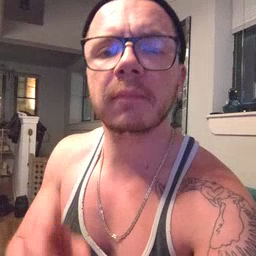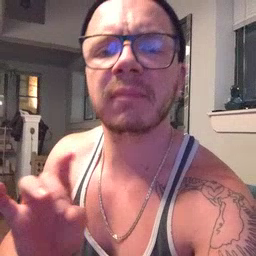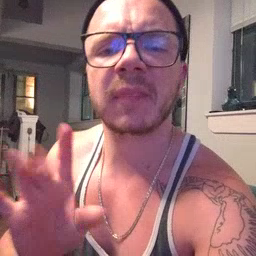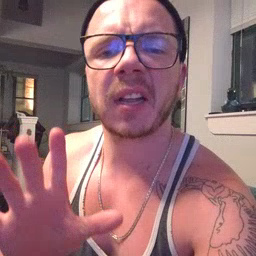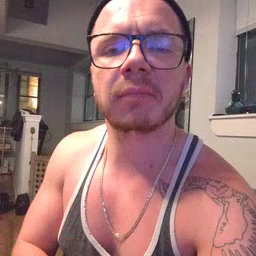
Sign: yucky